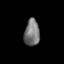
Tissue: skin
Cell type: Epithelial cells
Senescence score: 0.2527
Nuclear area (px): 399
Mean DAPI intensity: 118.431